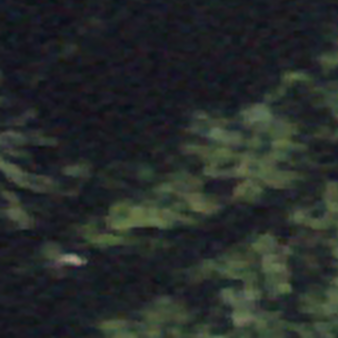
Label: other